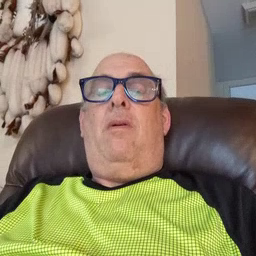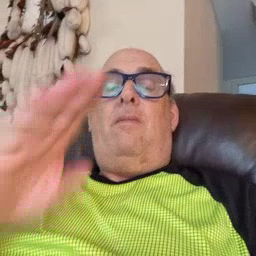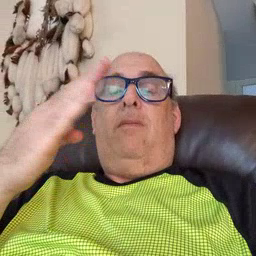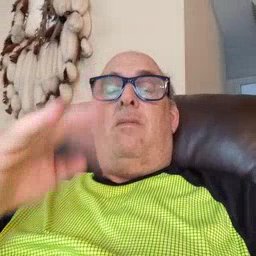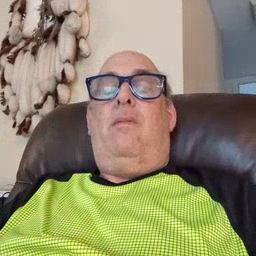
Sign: blue